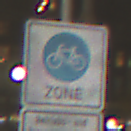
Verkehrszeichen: BeginnFahrradzone
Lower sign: BesondereFahrzeugeUndTransportgueter9
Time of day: Night
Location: Outdoor (Urban)
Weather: Clear
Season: NotSpecified
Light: Artificial